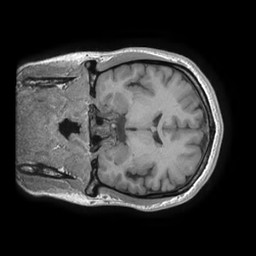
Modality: T1w
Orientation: coronal
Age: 21
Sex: female
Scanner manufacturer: ge
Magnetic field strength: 3 T
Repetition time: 0.007248 s
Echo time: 0.002792 s